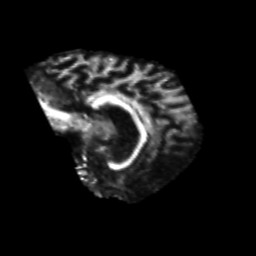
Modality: FA
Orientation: sagittal
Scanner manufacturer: siemens
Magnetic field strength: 3 T
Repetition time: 6.8 s
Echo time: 0.093 s